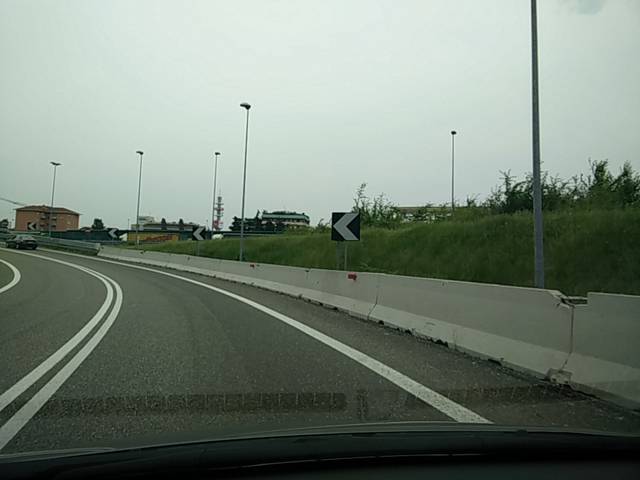
Region: Italy
Coordinates: 45.515, 9.085